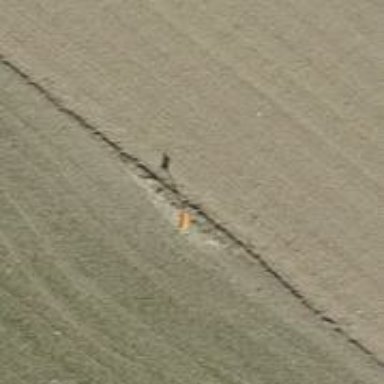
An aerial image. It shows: View of pole with roofed pipeline marker.